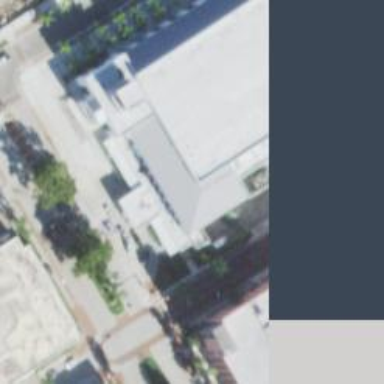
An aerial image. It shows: Community center building with flat grey roof.